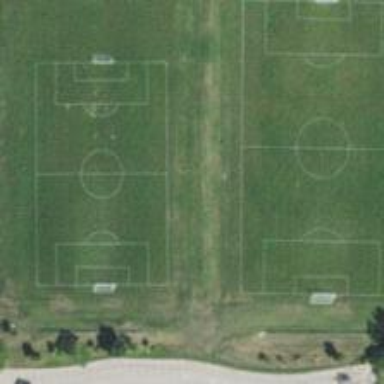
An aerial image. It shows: Soccer pitch for outdoor sports and leisure activities.